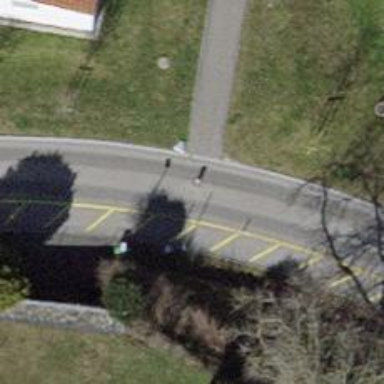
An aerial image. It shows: Rising bollard is in place as barrier.